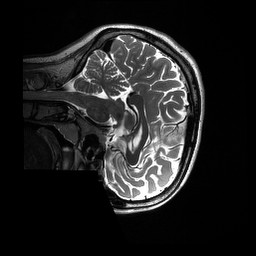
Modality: T2w
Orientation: sagittal
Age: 23
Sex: female